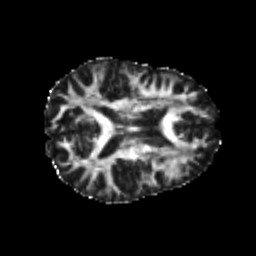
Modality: FA
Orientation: axial
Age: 24
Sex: female
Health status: healthy
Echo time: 0.074 s